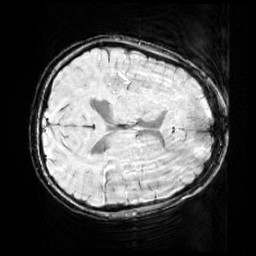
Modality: SWI
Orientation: axial
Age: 11
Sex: female
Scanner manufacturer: siemens
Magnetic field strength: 3 T
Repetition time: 0.027 s
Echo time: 0.02 s